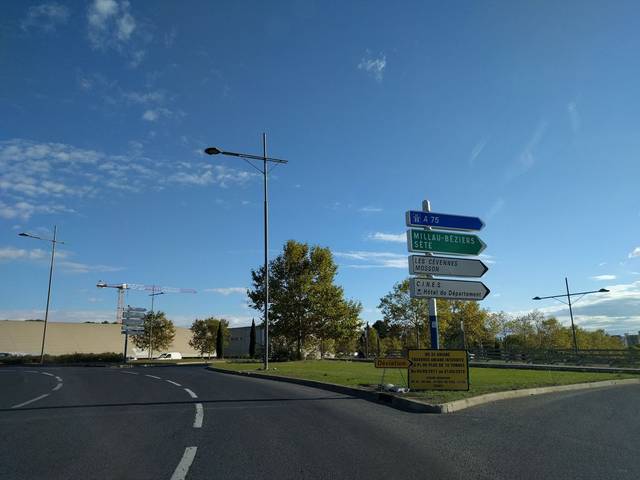
Region: France
Coordinates: 43.641, 3.847